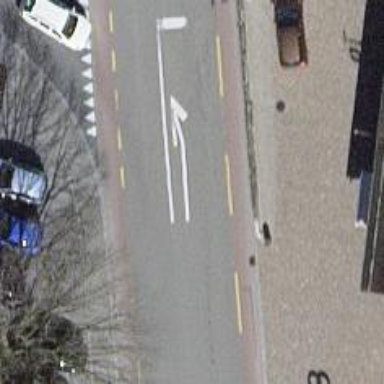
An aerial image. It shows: Primary highway with asphalt surface and designated lane for cyclists.